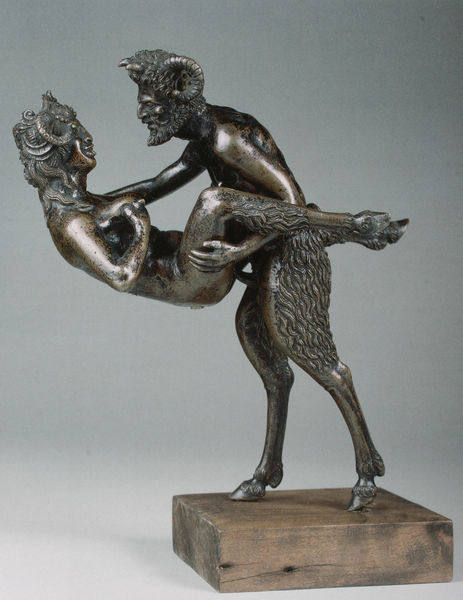
Titel: Männlicher und weiblicher Satyr
Künstler: Desiderio da Firenze
Standort: Ecouen
Institution: Musée National de la Renaissance
Schlagwörter: akt, blau, hand, kopf, mann, nackt, schatten, akte, brust, busen, frau, frisur, geste, grau, haar, holz, licht, nase, profil, tier, bart, arm, augen, gesicht, halten, mensch, pelz, sockel, tragen, bild, horn, figur, gold, haare, pose, lippen, skulptur, statue, fell, huf, hufe, brüste, liebe, zwei, female, figures, hair, woman, glanz, metall, bronze, plastik, plinthe, podest, brustwarze, erotik, erotisch, nägel, schenkel, ziegenbart, freude, foto, fotografie, photographie, corps, penis, antike, maske, sex, hast, stand, mythologie, statuette, orgie, hufen, photo, maserung, verführung, wood, farbfoto, antik, teufel, man, nudity, satyr, faun, lust, mythos, nymphe, pan, ausschweifung, brus, fabelwesen, verkehr, medusa, schlangen, male, metal, stellung, hörner, femme, bock, beard, schwebend, ziegenbock, bocksbeine, bois, sein, couple, sculpture, amour, vereinigung, breast, bronzeguss, bronzestatue, klauen, hexe, ringkampf, spass, arms, tragend, senkrechte, back, widder, glied, faune, antiquité, hörne, phallus, horns, goat, hooves, animaux, kopulation, liebesspiel, hochheben, chimère, kleinbronze, bodenplatte, hold, standing, renaissance, geschlechtsverkehr, mänade, bouc, goats, geschlechtsteil, packen, liebesakt, widderkopf, paarung, hoofs, beischlaf, geschlechtsakt, zeugung, socle, holzblock, animalisch, satire, pferdehufe, socel, érotisme, silen, sexe, coitus, dryade, hammelbeine, koitus, penetrieren, satyre, érotique, sathyr, seins, akulptur, bronz, florence, bacchus, nymph, block, holding, mythe, plaisir, collection, grecque, saphyr, fuck, sexualité, widderhörner, nipple, hairy, pferdepfüße, accouplement, faunesse, corne, palisir, riccio, écouen, satyresse, acte sexuel, modi, chèvre, cornes, viol, intercourse, ménade, ityphallique, silène, dionysos, unanständig, nsfw, styr, carnal, satir, ar,s, chièmre, méduse, bronce, wagerechte